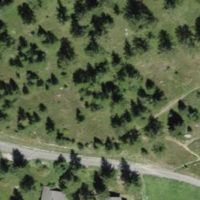
EUNIS habitat code: 41
Species observed at this site:
Lycaena phlaeas
Colias croceus
Arctostaphylos uva-ursi